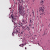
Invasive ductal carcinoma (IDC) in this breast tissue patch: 0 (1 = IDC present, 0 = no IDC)